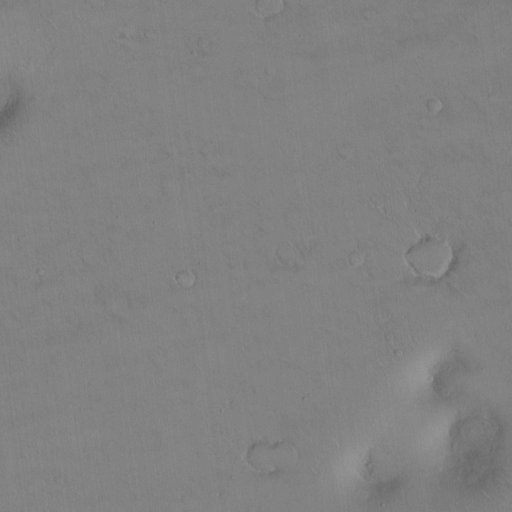
Classes present: Background, Cone